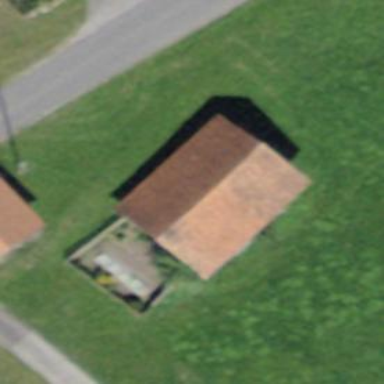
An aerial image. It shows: Rural barn.